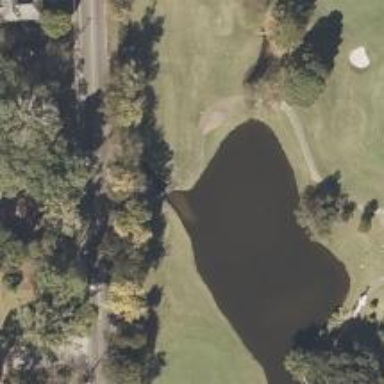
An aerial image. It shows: Path designated for golf carts.